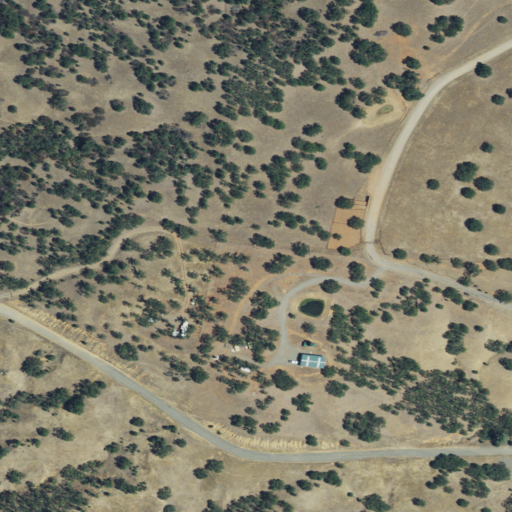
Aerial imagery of mountain in California named Table Mountain containing shrub, grassland, and open development